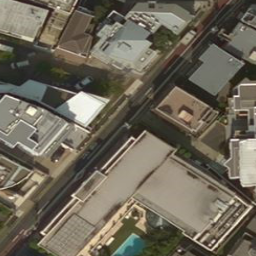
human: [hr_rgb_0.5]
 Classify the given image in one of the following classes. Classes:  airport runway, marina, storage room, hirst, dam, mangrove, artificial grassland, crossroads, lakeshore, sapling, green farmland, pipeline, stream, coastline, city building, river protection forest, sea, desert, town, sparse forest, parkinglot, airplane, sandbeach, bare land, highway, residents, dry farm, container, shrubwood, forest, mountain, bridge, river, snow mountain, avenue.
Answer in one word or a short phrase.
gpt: city building